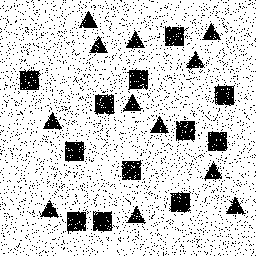
Squares: 12
Triangles: 12
Stars: 0
Total shapes: 24